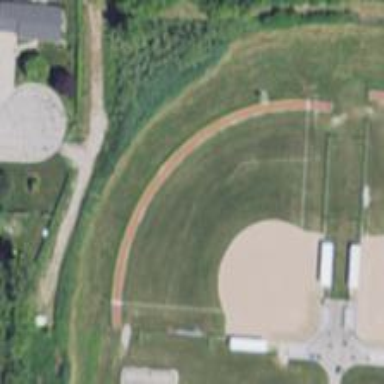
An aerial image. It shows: Baseball pitch for leisure and sports activities.